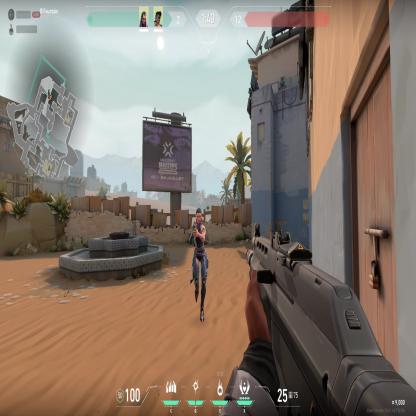
Label: teammate